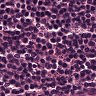
Metastatic tissue present: no